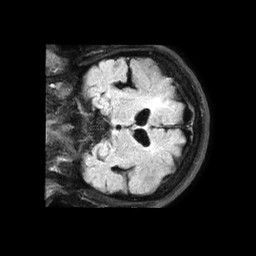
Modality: FLAIR
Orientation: coronal
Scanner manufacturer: philips
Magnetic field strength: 1.5 T
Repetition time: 6 s
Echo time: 0.1036 s